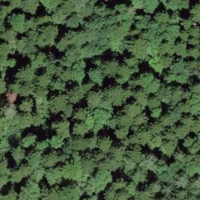
EUNIS habitat code: 43
Species observed at this site:
Stachys sylvatica